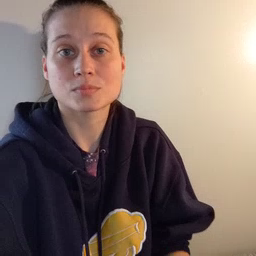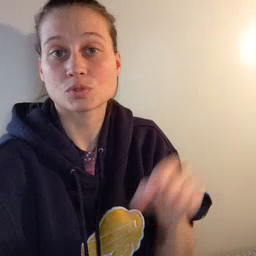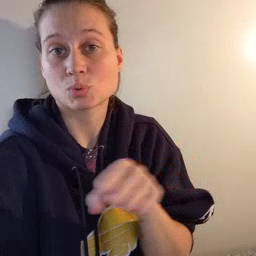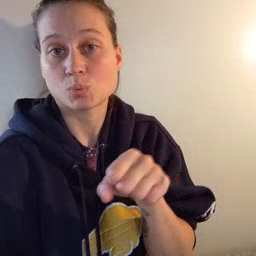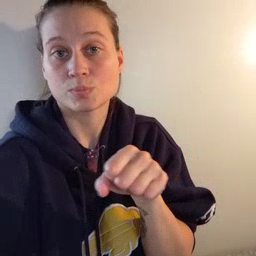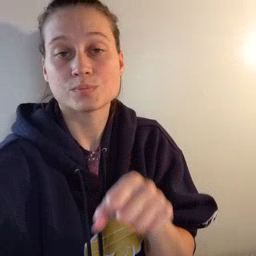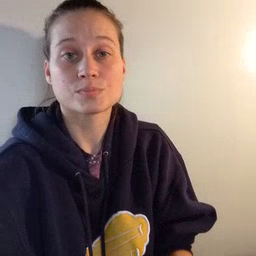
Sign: shoe